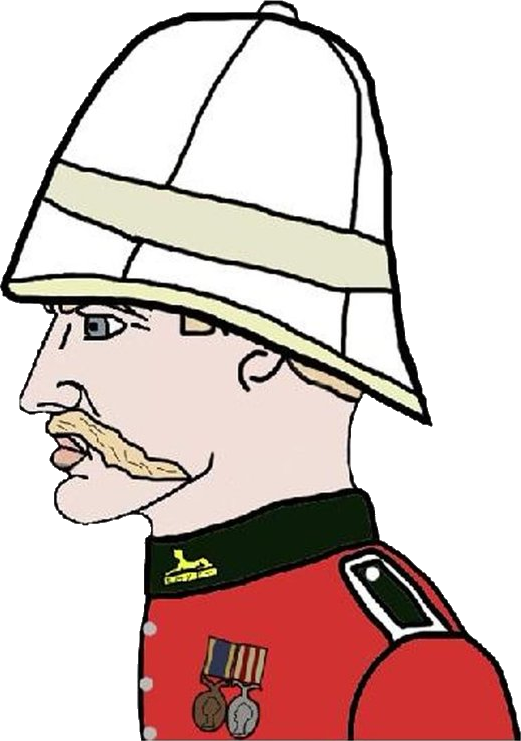
Label: 4_Yes_Chad